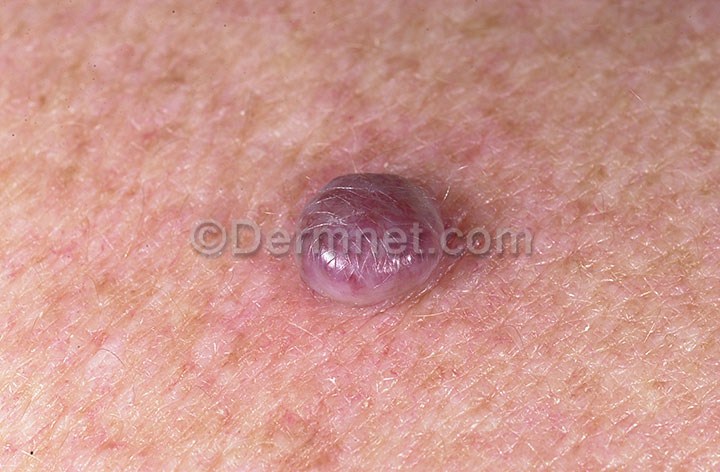
Disease: Vascular Tumors